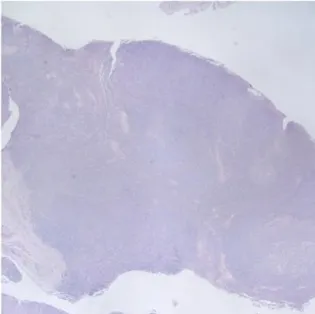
Cervical lymph node pathology. (A) Effacement of lymph node architecture, with vague nodular growth pattern.
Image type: pathology (h&e)